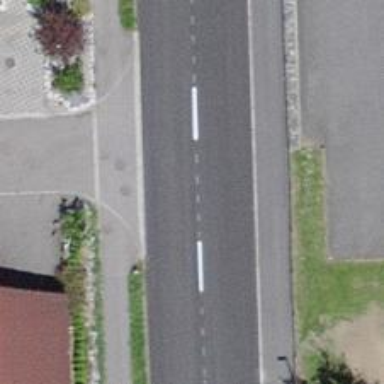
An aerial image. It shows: Asphalt service road.